The image is a 2-D grayscale rendering of a rotating-machine vibration signal (signal-to-image). Classify the rotor condition as one of: normal, misalignment, unbalance, looseness.
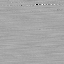
Answer: normal